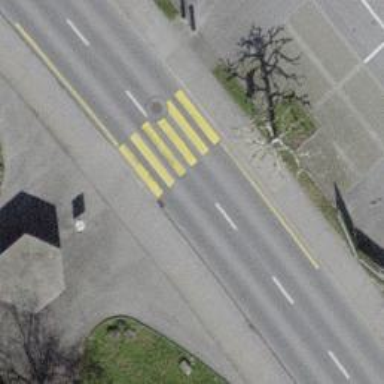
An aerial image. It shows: Uncontrolled zebra crossing with zebra markings.